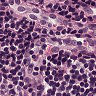
Metastatic tissue present: yes